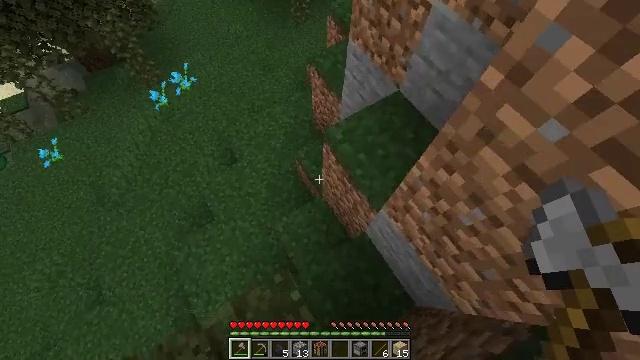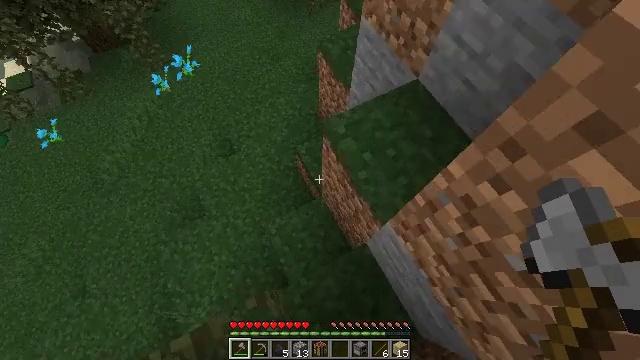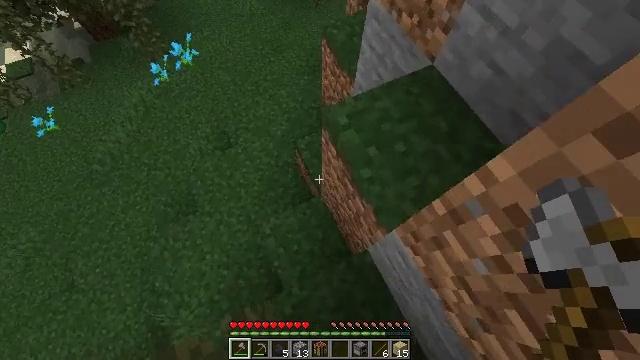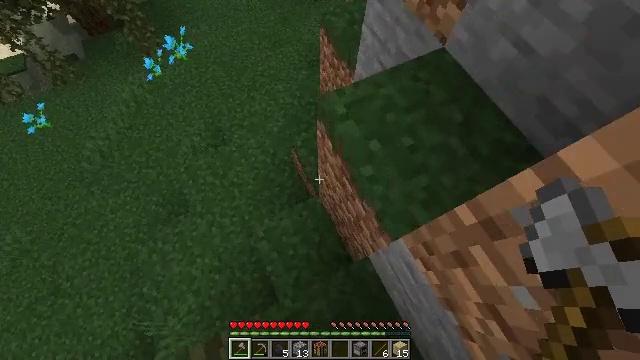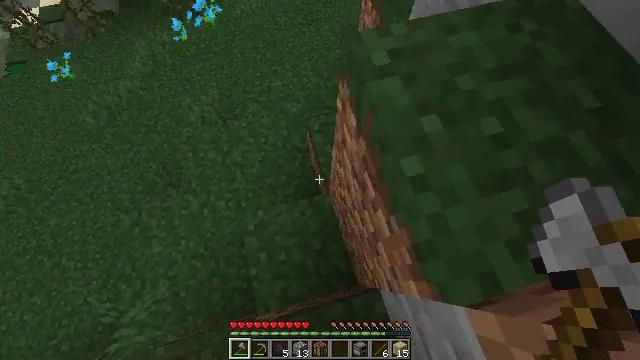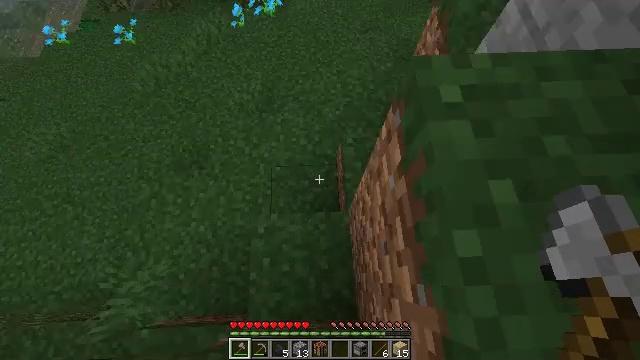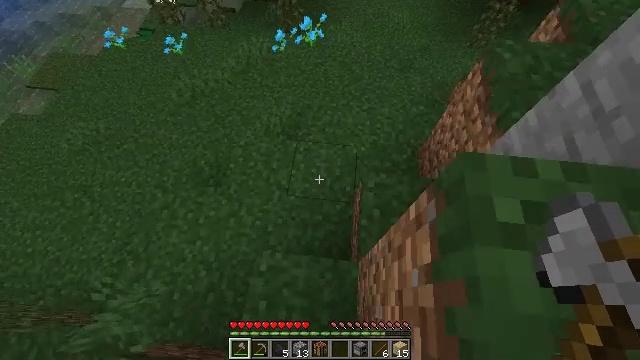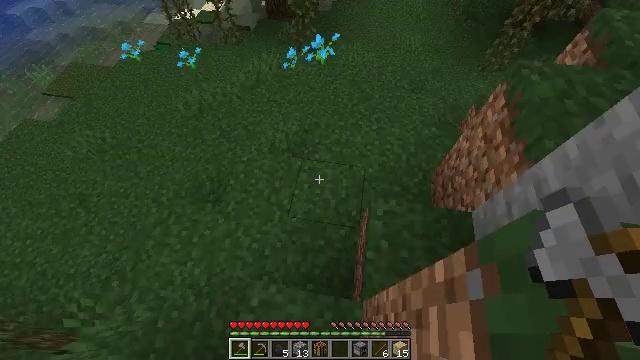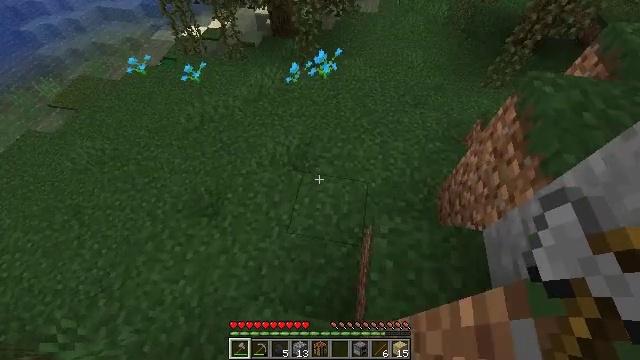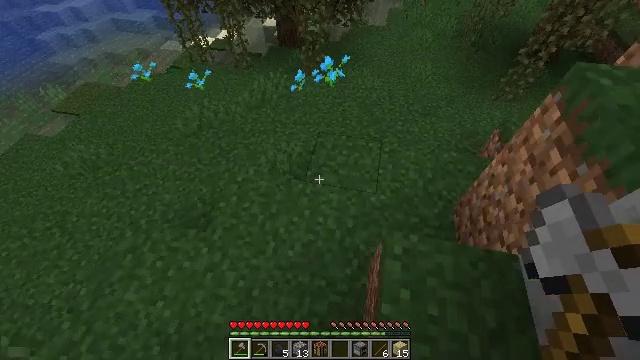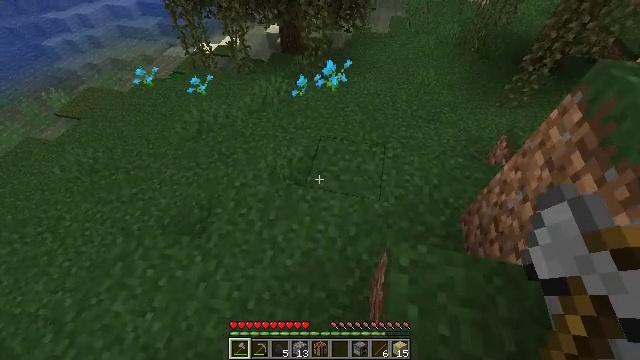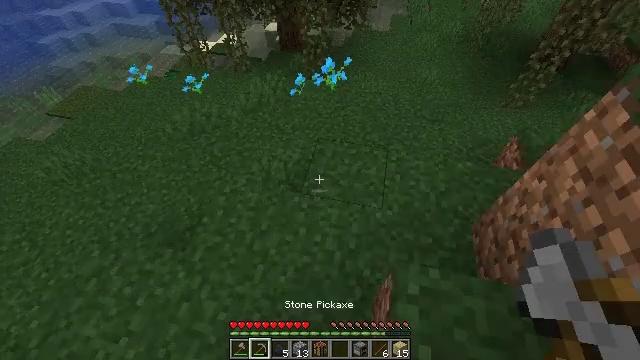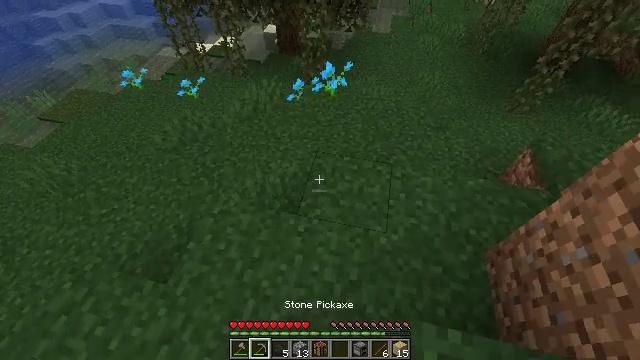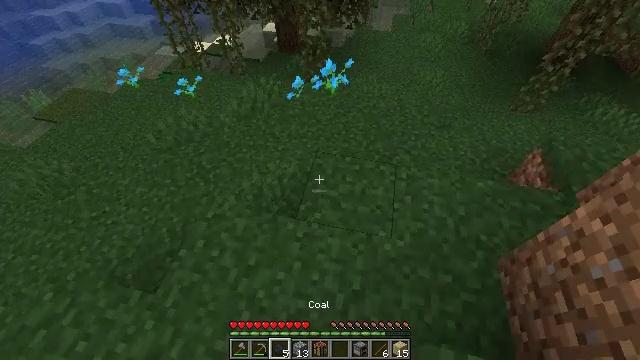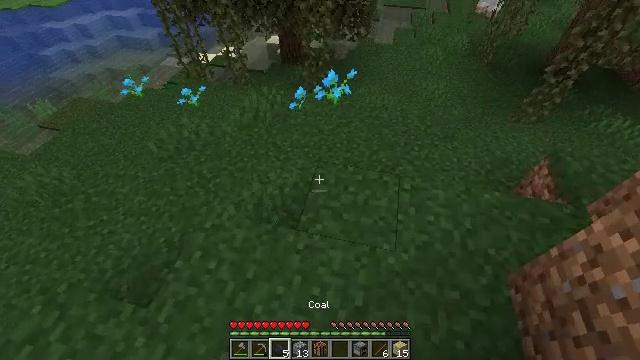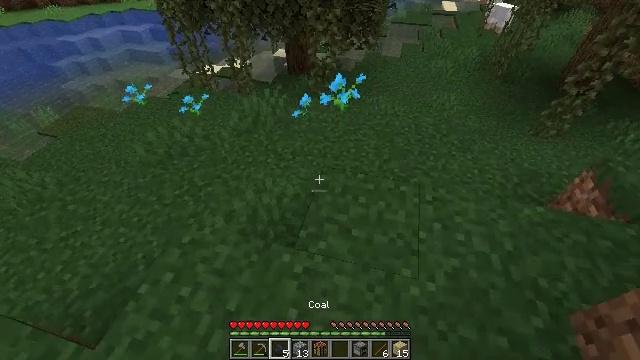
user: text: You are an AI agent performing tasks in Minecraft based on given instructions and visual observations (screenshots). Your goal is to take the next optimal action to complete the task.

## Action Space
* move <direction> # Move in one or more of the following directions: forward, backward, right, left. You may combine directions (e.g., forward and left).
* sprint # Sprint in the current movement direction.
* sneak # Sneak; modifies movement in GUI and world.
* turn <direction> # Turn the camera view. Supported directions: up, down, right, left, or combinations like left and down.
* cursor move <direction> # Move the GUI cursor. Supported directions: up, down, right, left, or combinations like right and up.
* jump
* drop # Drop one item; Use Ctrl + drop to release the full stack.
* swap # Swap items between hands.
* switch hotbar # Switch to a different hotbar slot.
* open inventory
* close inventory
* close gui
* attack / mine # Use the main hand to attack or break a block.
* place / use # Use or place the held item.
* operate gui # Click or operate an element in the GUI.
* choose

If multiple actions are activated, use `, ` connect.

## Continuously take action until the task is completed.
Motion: motion action
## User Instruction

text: Collect blue orchid by hitting it.
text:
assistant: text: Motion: move forward, turn left
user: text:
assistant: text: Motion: move forward, turn left
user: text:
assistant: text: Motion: move forward
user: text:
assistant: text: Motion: move forward, turn left, switch to hotbar 1
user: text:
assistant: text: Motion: move forward, turn left, switch to hotbar 1
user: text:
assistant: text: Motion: move forward, turn left and up, switch to hotbar 1
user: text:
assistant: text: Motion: move forward, turn left and up, switch to hotbar 1
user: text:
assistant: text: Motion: move forward, turn up
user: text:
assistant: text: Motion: move forward, turn left and up
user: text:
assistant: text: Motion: move forward, turn up
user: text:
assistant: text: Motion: move forward
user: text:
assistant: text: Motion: move forward
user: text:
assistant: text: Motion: move forward
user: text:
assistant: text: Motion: move forward, turn up
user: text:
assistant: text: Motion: move forward, turn left and up
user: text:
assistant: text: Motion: move forward
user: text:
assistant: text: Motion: move forward, turn left and up
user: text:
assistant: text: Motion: move forward
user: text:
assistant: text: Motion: move forward, turn up
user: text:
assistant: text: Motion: move forward
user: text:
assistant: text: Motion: move forward
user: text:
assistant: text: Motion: move forward
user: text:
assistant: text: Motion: move forward
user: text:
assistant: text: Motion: move forward
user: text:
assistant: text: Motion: move forward
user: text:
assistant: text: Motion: move forward, attack / mine
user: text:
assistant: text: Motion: move forward, attack / mine
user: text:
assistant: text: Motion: move forward and move right, attack / mine
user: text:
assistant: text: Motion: move forward and move right, turn right
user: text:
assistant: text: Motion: move forward and move right, turn down